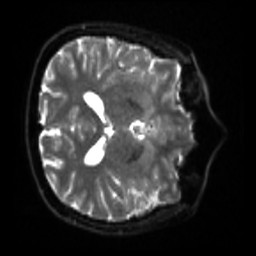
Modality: sbref
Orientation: axial
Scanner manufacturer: siemens
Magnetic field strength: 3 T
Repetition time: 4 s
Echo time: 0.0594 s